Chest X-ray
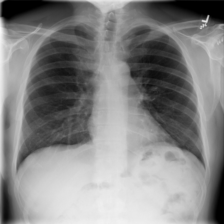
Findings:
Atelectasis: negative
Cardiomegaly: negative
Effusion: negative
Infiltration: negative
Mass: negative
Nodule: negative
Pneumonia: negative
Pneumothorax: negative
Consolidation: negative
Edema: negative
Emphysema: negative
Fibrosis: negative
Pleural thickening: negative
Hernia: negative